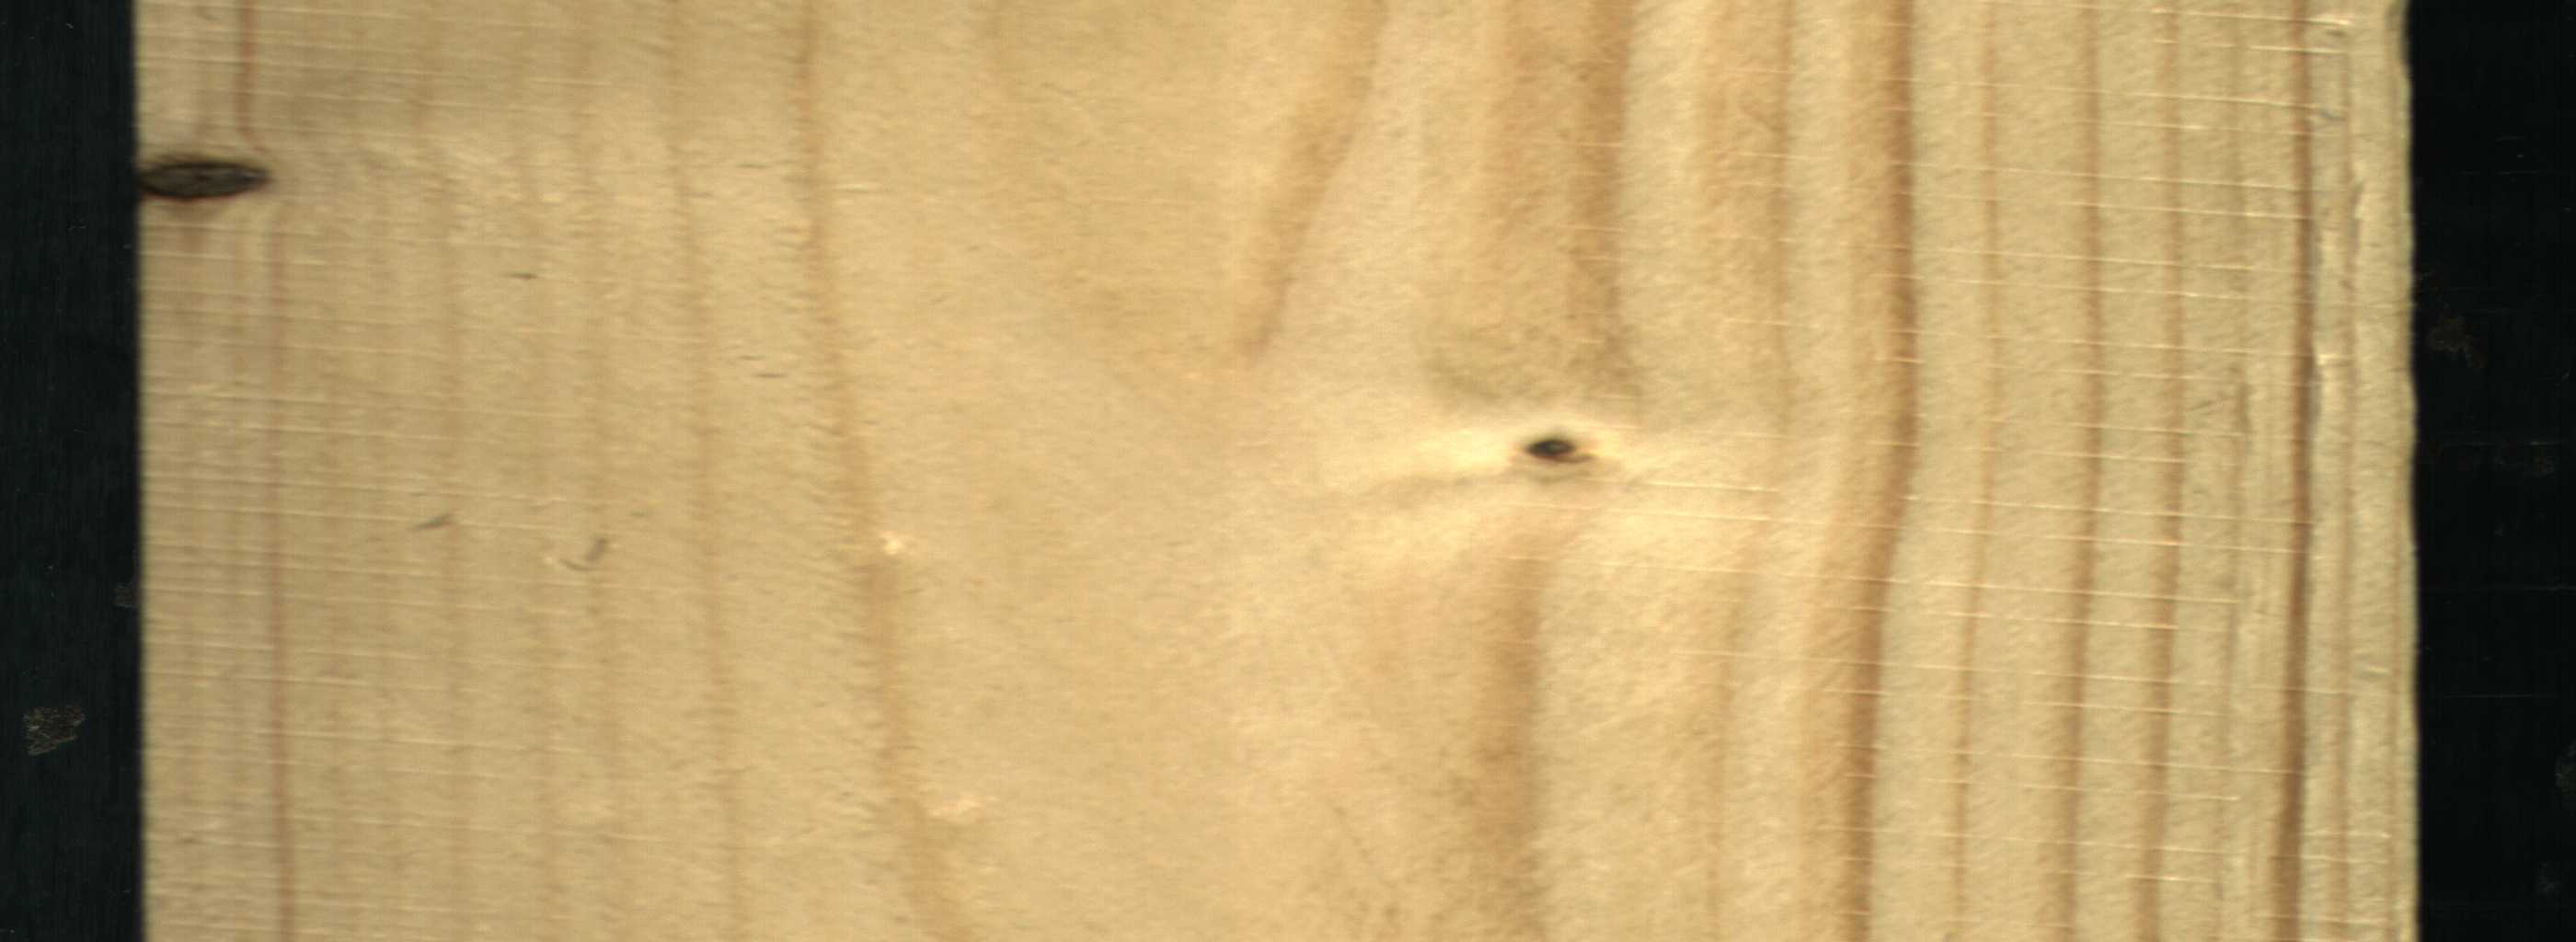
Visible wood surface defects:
Dead_Knot
Live_Knot